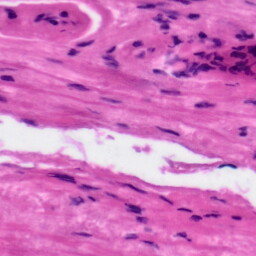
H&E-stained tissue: Tonsil